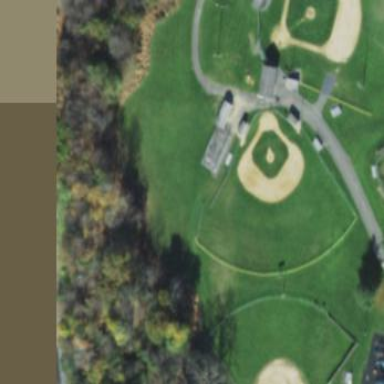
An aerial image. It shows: Baseball pitch for leisure land.